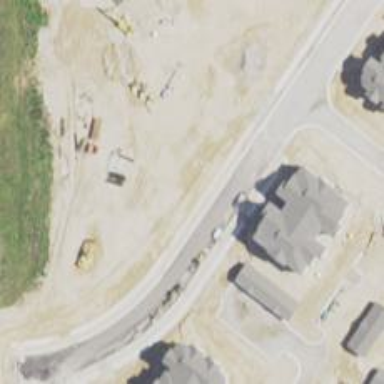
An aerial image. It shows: Asphalt road in residential area.